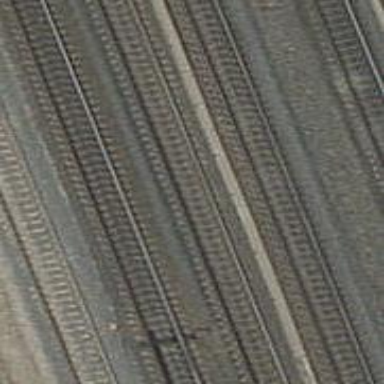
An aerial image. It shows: Bridge with electrified railway tracks featuring contact line.